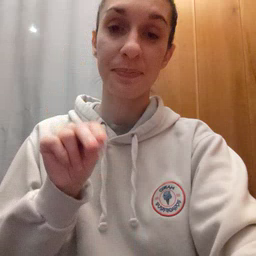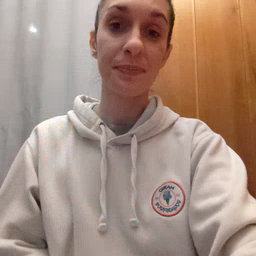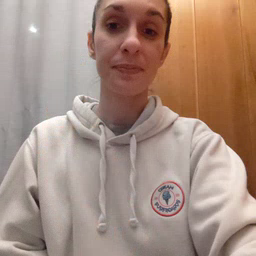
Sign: no